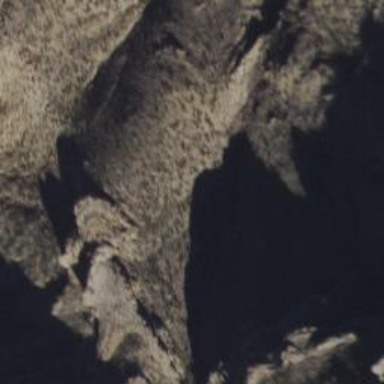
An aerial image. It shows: Natural ridge.